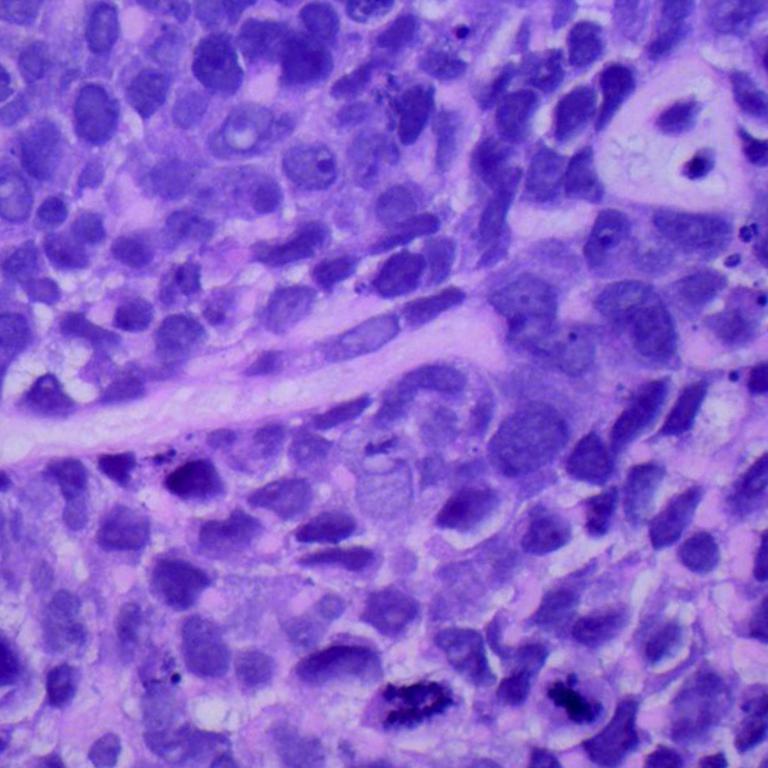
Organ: lung
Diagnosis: squamous carcinomas